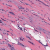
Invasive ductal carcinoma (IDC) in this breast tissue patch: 1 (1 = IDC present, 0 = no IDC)